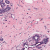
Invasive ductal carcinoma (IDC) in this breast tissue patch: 0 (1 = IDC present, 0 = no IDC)